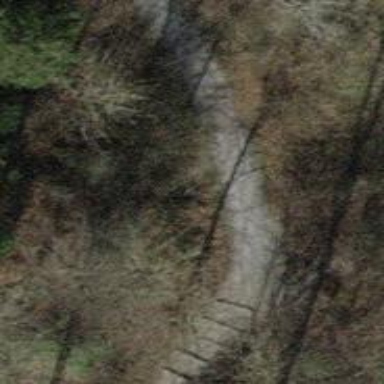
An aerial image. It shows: Compacted steps along the road.